Question: When i run the update command of composer i get the following exception at the end of update process.

What is the issue?
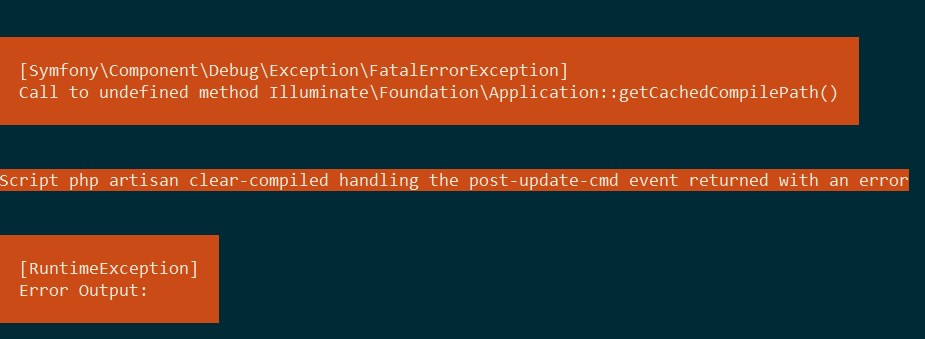
Answer: Delete this file:
'''
/vendor/compiled.php
'''
and run 'composer update' again.